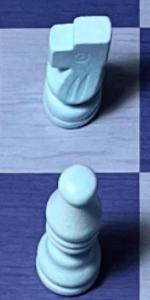
Label: Bishop_White